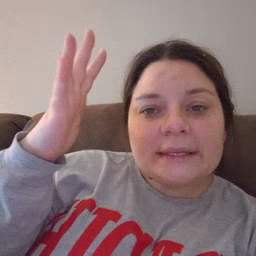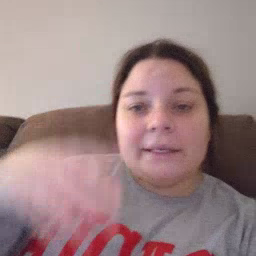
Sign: tree